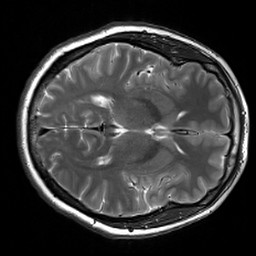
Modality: T2w
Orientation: axial
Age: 30
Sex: female
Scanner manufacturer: siemens
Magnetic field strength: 3 T
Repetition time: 7 s
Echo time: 0.09 s